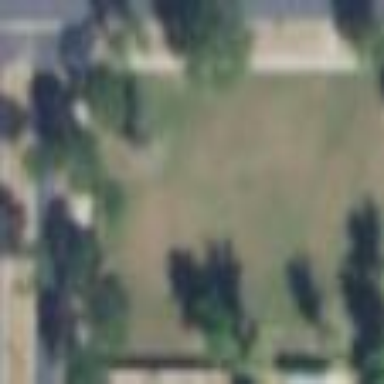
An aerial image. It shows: Park.